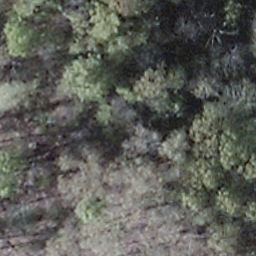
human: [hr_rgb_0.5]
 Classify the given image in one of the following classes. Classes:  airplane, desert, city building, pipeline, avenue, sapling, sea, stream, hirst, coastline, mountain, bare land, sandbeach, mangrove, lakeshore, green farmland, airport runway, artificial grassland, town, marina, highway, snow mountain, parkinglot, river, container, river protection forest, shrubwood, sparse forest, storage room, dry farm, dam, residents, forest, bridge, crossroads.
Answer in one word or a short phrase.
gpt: shrubwood